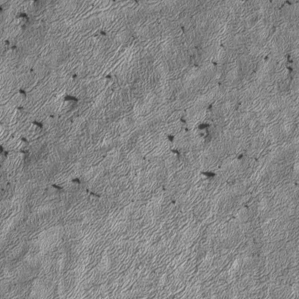
Label: frost